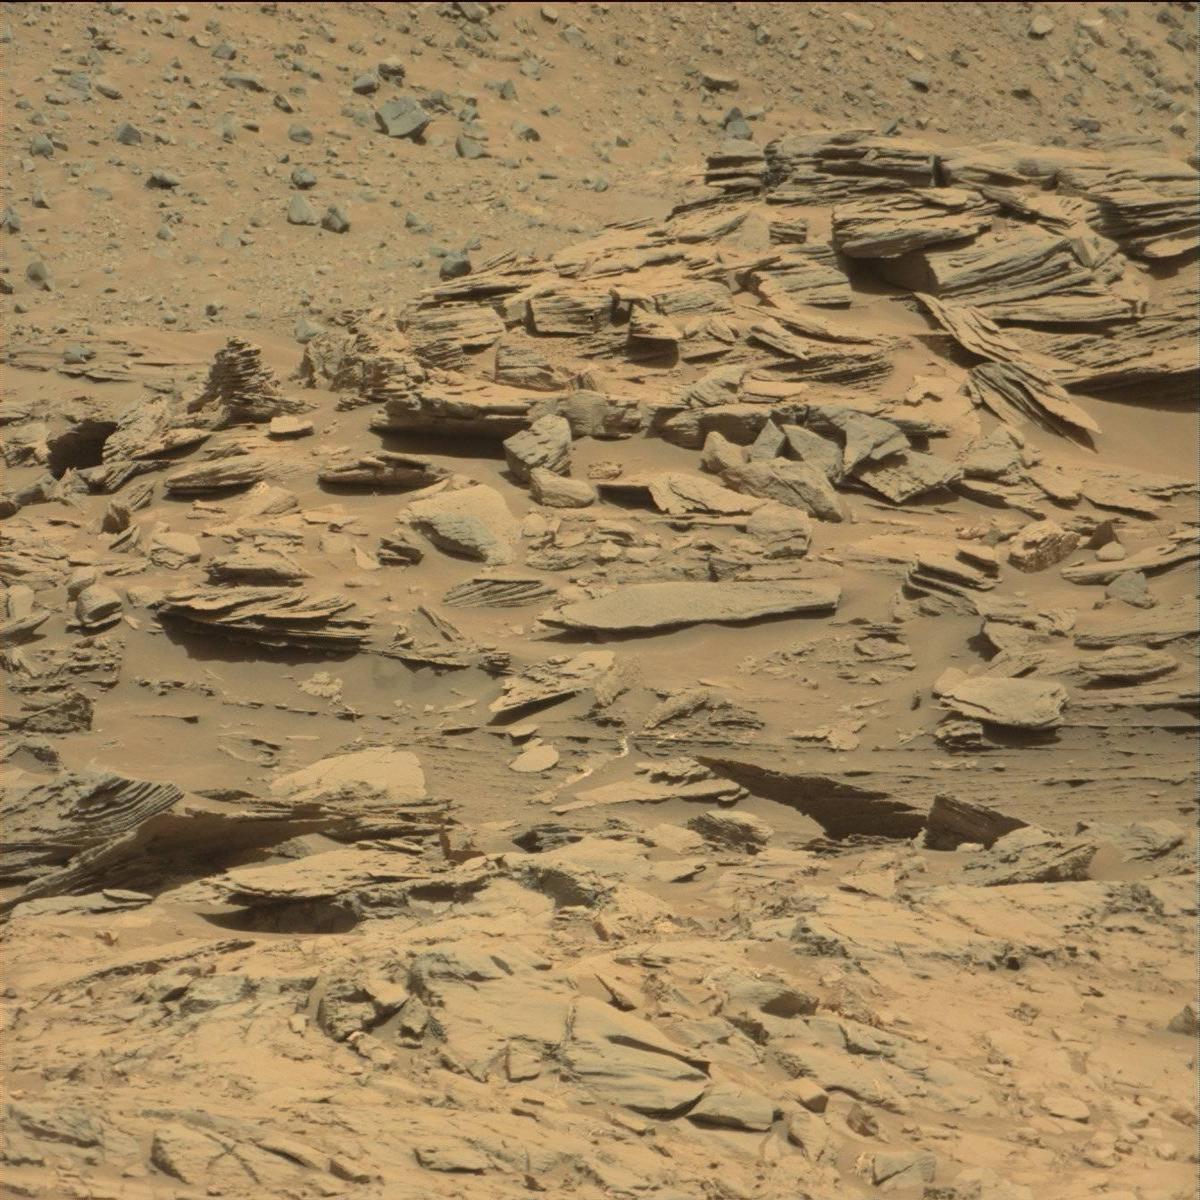
Terrain classes present: Bedrock, Rock, Sand / Soil